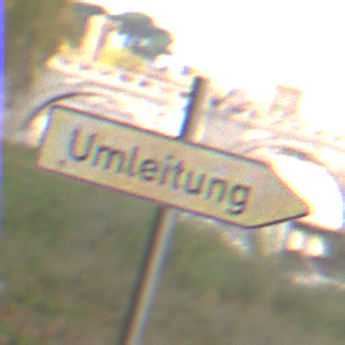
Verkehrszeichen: UmleitungswegweiserRechtsweisend
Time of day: MorningAfternoon
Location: Outdoor (Suburban)
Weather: PartlyCloudy
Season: NotSpecified
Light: Natural